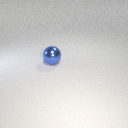
large blue metal sphere